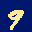
Label: 9